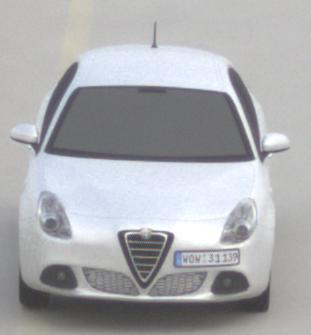
Make: Alfa Romeo
Model: Giulietta 1.4 TB 16V
Detailed model: Giulietta (940)
Model produced from: 2010/05
Model produced until: 2013/03
Doors: 5
Color: white
Road condition: dry road
Daytime: midday
Contrast: low contrast